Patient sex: M
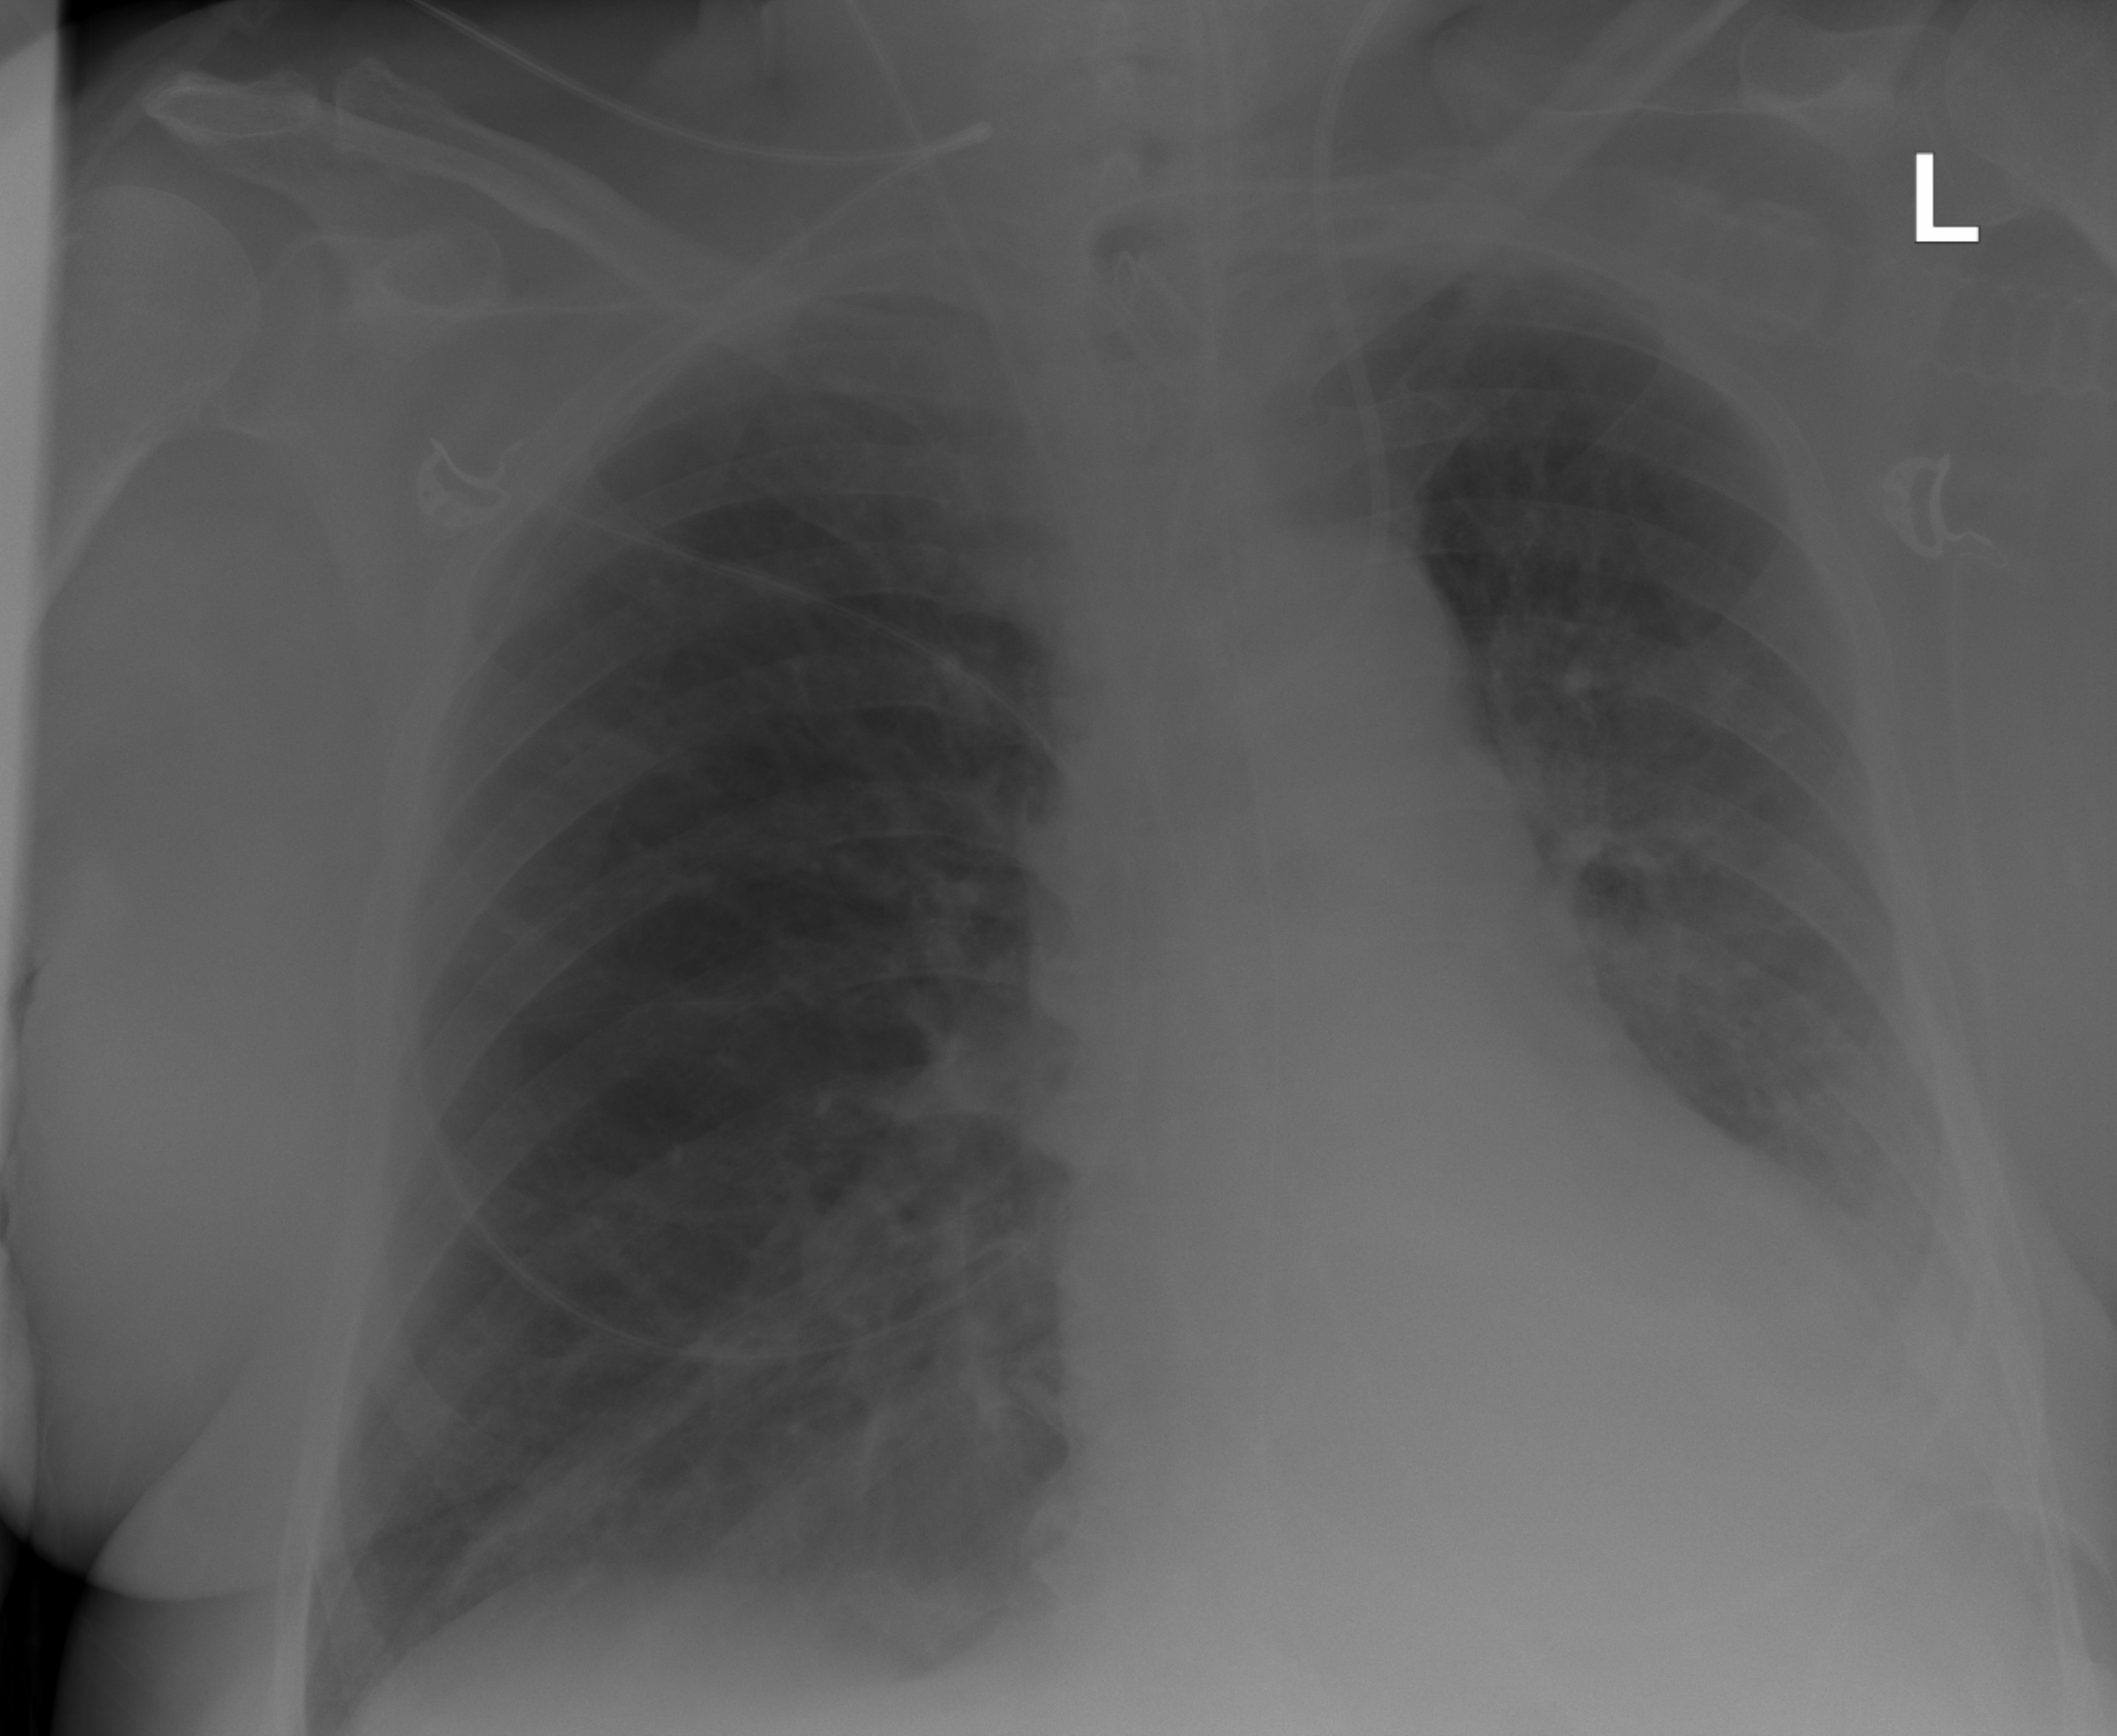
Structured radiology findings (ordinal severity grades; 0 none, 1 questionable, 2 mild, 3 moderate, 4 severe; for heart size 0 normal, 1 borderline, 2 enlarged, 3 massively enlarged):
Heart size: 0
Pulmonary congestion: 0
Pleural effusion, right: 0
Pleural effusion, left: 2
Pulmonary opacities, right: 0
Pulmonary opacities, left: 2
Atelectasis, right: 2
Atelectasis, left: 3